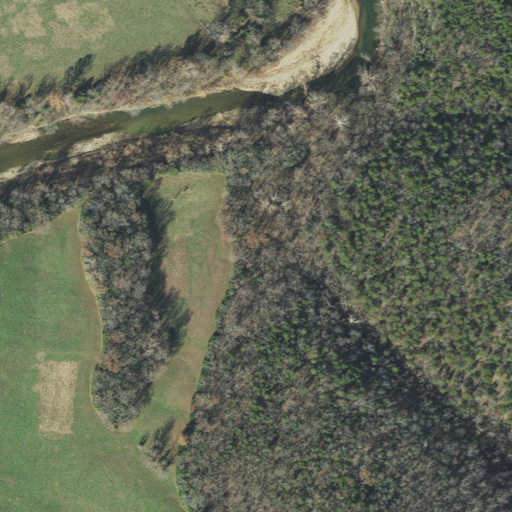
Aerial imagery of valley in Arkansas named White Oak Hollow containing deciduous forest, pasture, evergreen forest, mixed forest, and open water